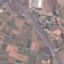
Land use / land cover: Highway